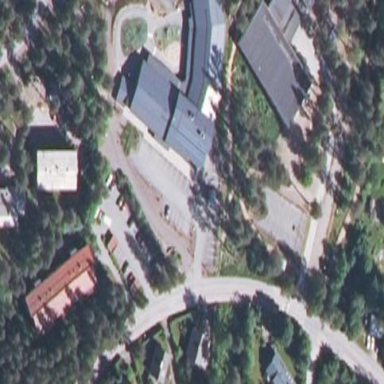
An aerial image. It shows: Kindergarten.